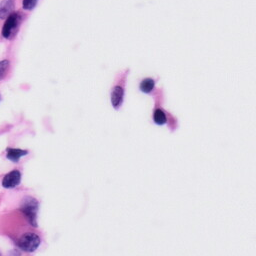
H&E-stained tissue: Skin